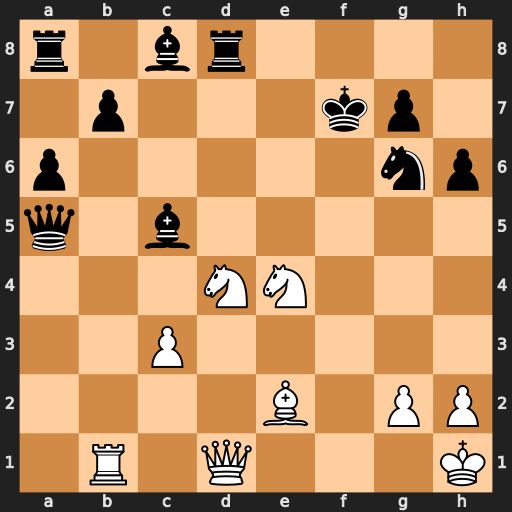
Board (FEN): r1br4/1p3kp1/p5np/q1b5/3NN3/2P5/4B1PP/1R1Q3K
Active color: w
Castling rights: -
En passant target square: -
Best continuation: Bc4+ Ke7 Qh5 Rxd4 cxd4